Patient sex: M
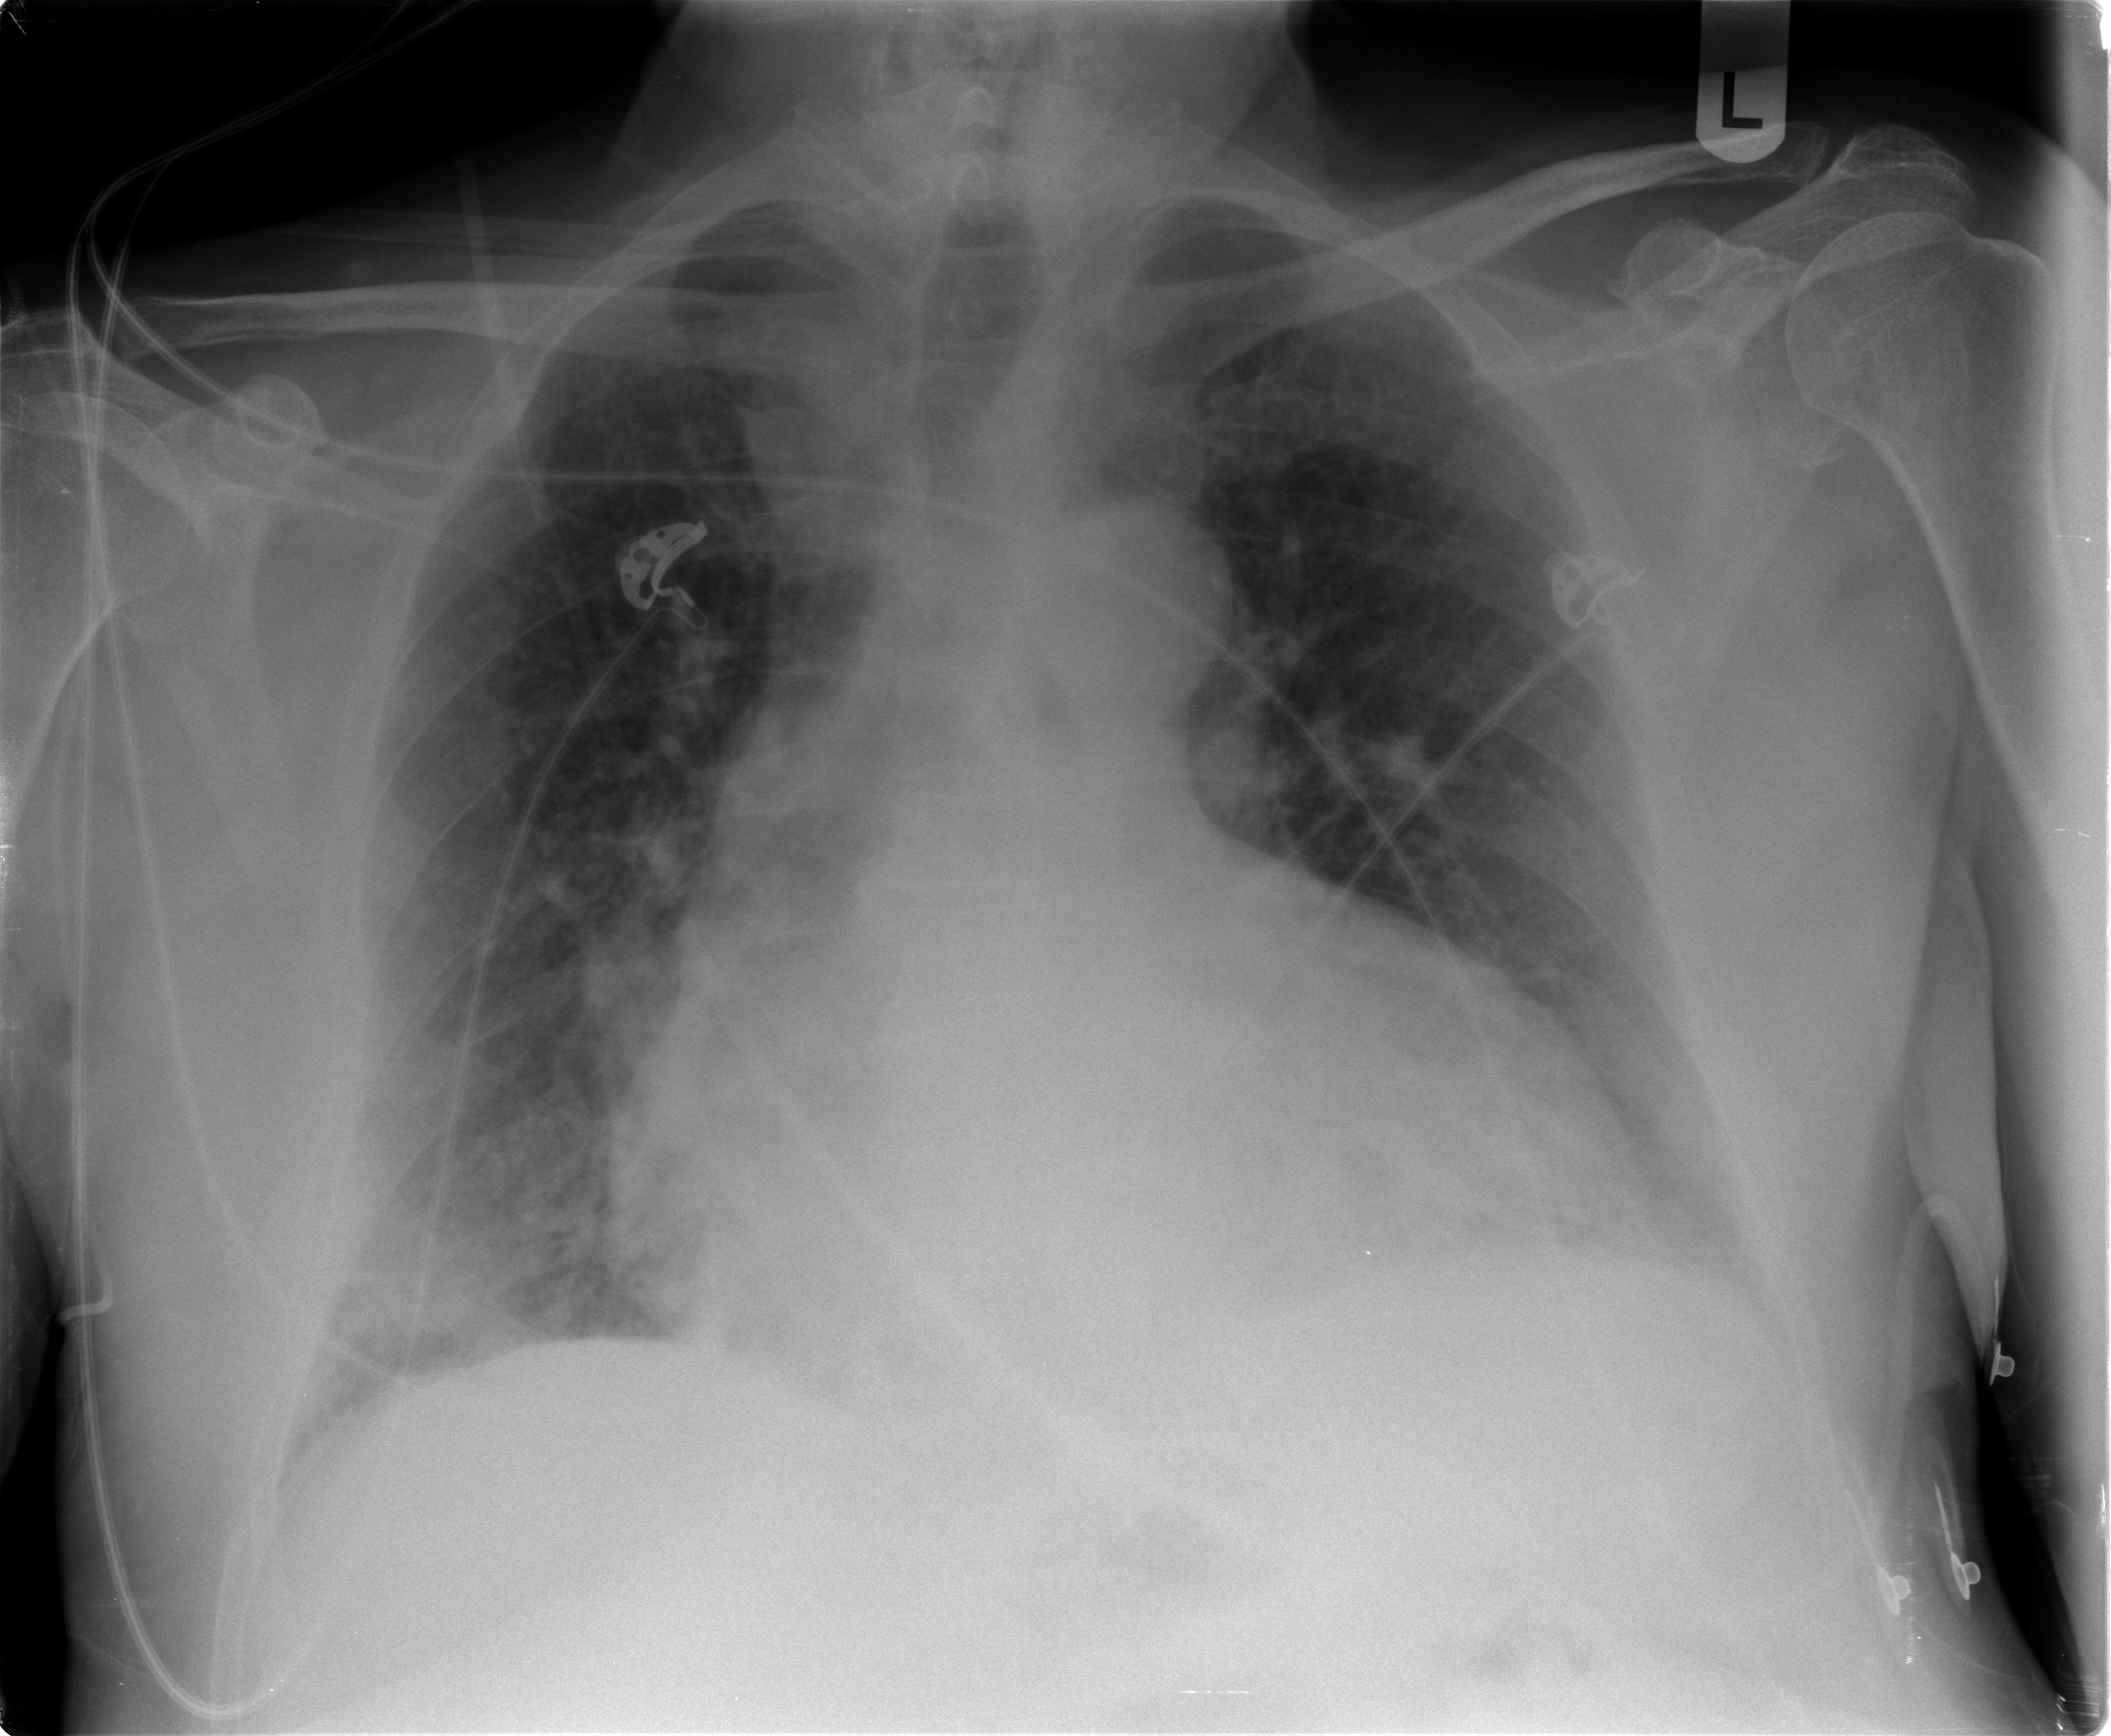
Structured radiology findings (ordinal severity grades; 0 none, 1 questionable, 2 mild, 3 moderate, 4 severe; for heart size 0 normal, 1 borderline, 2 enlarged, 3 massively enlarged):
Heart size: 2
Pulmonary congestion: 2
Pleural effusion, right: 0
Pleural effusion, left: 0
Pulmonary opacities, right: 2
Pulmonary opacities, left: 0
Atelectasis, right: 2
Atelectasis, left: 2